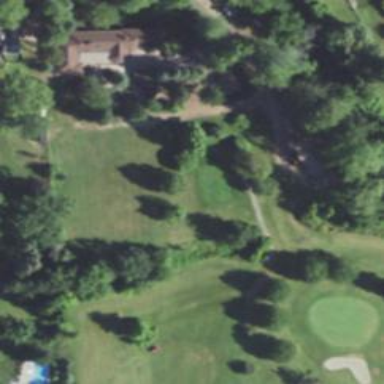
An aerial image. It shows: Golf tee.